Question: I'm new to ANTLR, and trying following grammar in ANTLRWorks1.4.3.
'''
command
: 'go' SPACE+ 'to' SPACE+ destination
;
destination
: (UPPER | LOWER) (UPPER | LOWER | DIGIT)*
;
SPACE
: ' '
;
UPPER
: 'A'..'Z'
;
LOWER
: 'a'..'z'
;
DIGIT
: '0'..'9'
;
'''
This seems to work OK, except when the 'destination' contains first two chars of keywords 'go' and 'to'.
For instance, if I give following command:
'''
go to Glasgo
'''
the node-tree is displayed as follows:

I was expecting it to match fill word as destination.
I even tried changing the keyword, for example 'travel' instead of 'go'. In that case, if there is 'tr' in the destination, ANTLR complains.
Any idea why this happens? and how to fix this?
Thanks in advance.
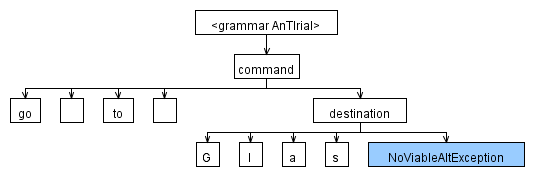
Answer: ANTLR lexer and parser are strictly separated. Your input is first tokenized, after which the parser rules operate on said tokens.
In you case, the input 'go to Glasgo' is tokenized into the following X tokens:
1. 'go'
2. ' ' (SPACE)
3. 'to'
4. 'G' (UPPER)
5. 'l' (LOWER)
6. 'a' (LOWER)
7. 's' (LOWER)
8. 'go'
which leaves a "dangling" ''go'' keyword. This is simply how ANTLR's lexer works: you cannot change this.
A possible solution in your case would be to make 'destination' a lexer rule instead of a parser rule:
'''
command
: 'go' 'to' DESTINATION
;
DESTINATION
: (UPPER | LOWER) (UPPER | LOWER | DIGIT)*
;
SPACE
: ' ' {skip();}
;
fragment UPPER
: 'A'..'Z'
;
fragment LOWER
: 'a'..'z'
;
fragment DIGIT
: '0'..'9'
;
'''
resulting in:

---
If you're not entirely sure what the difference between the two is, see: <URL>
More about 'fragment's: <URL>
---
PS. Glasgo?